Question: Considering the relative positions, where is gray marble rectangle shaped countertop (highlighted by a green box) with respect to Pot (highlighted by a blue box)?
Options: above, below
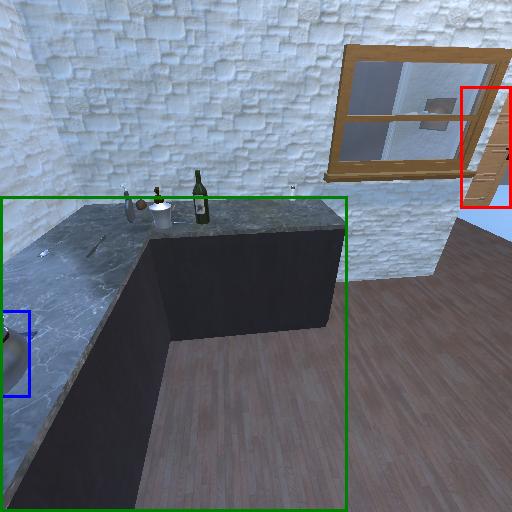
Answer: above